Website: lowes
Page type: address-validator
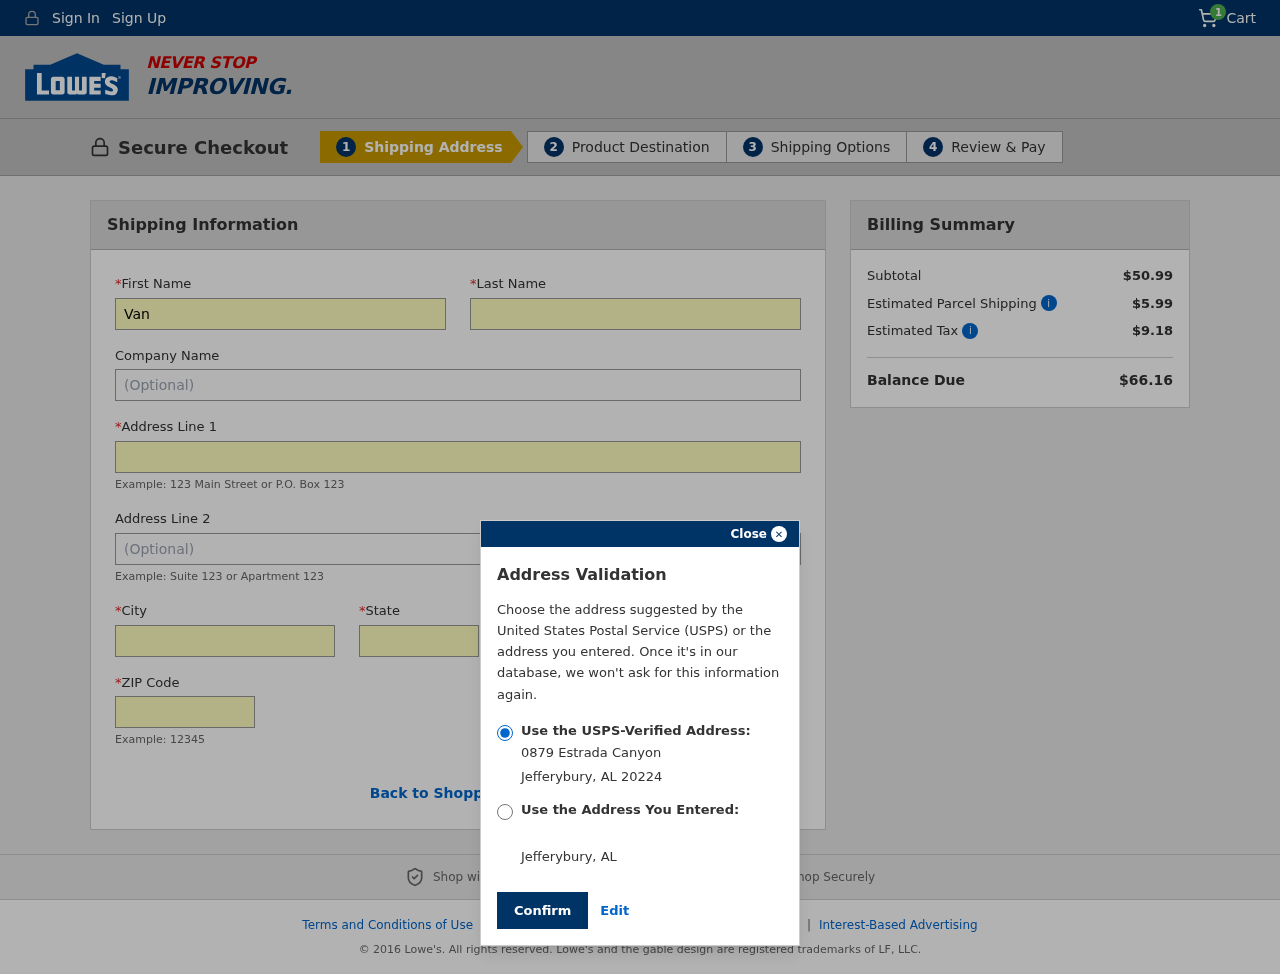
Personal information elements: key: PII_CITY
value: Jefferybury
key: PII_COMPANY
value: Nielsen-Castaneda
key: PII_FIRSTNAME
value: Vanessa
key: PII_LASTNAME
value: Thomas
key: PII_POSTCODE
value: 20224
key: PII_STATE
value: Alabama
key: PII_STATE_ABBR
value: AL
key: PII_STREET
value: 0879 Estrada Canyon
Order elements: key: ORDER_NUM_ITEMS
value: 1
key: ORDER_SUBTOTAL
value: $50.99
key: ORDER_SHIPPING_COST
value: $5.99
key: ORDER_TAX
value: $9.18
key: ORDER_TOTAL
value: $66.16